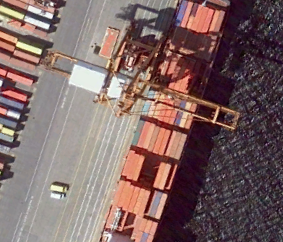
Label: Container_ship